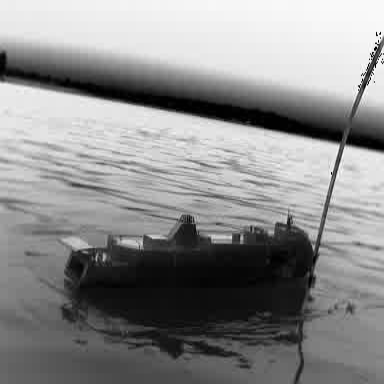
There is a container_ship in the infrared image.